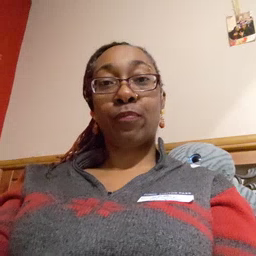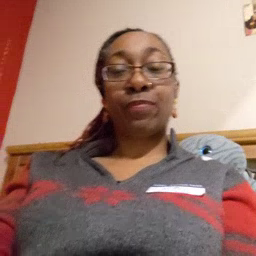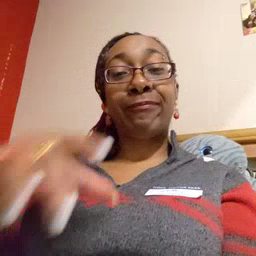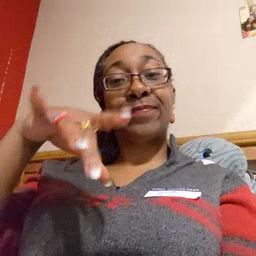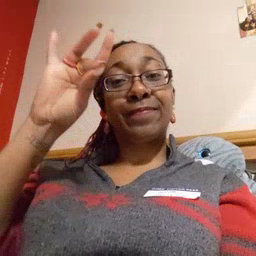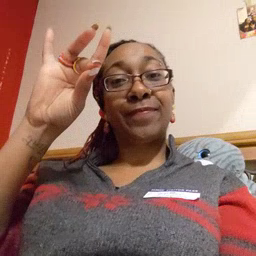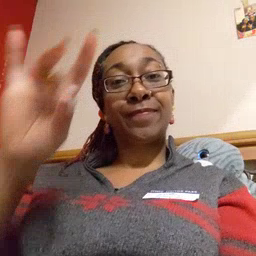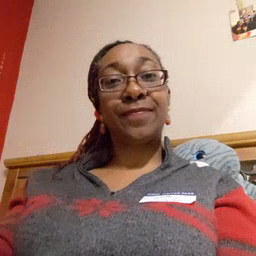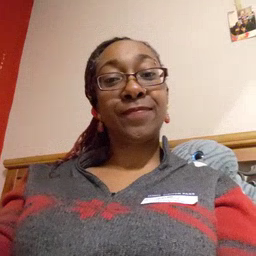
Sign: find